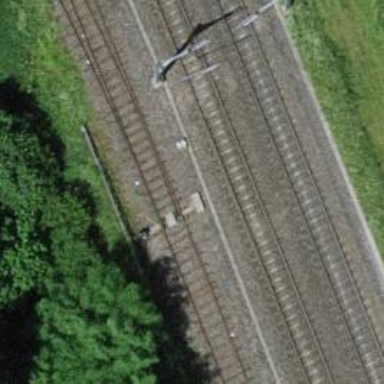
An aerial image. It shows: Railway switch.